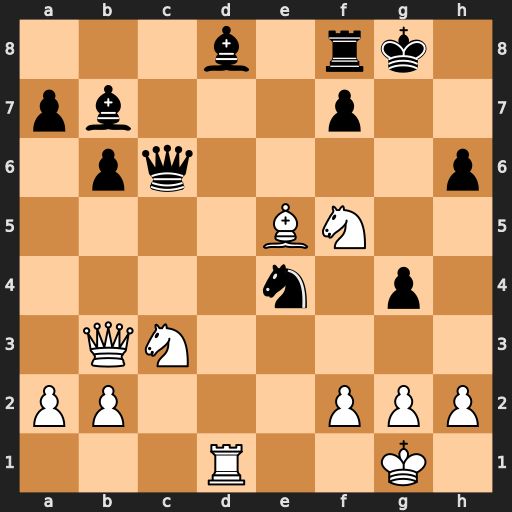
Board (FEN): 3b1rk1/pb3p2/1pq4p/4BN2/4n1p1/1QN5/PP3PPP/3R2K1
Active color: w
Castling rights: -
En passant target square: -
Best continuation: Rxd8 Rxd8 Ne7+ Kf8 Nxc6